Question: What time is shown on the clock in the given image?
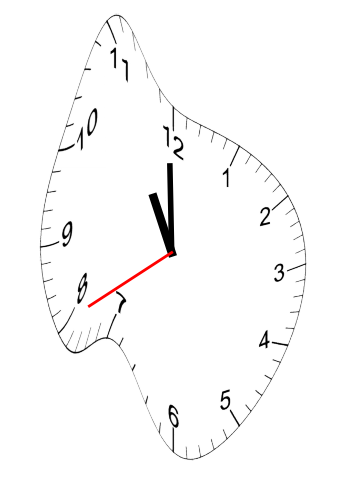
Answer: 10:59:40